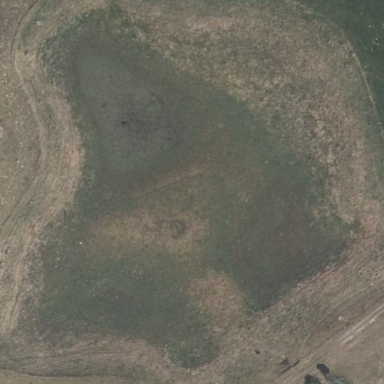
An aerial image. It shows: Pond with natural water.